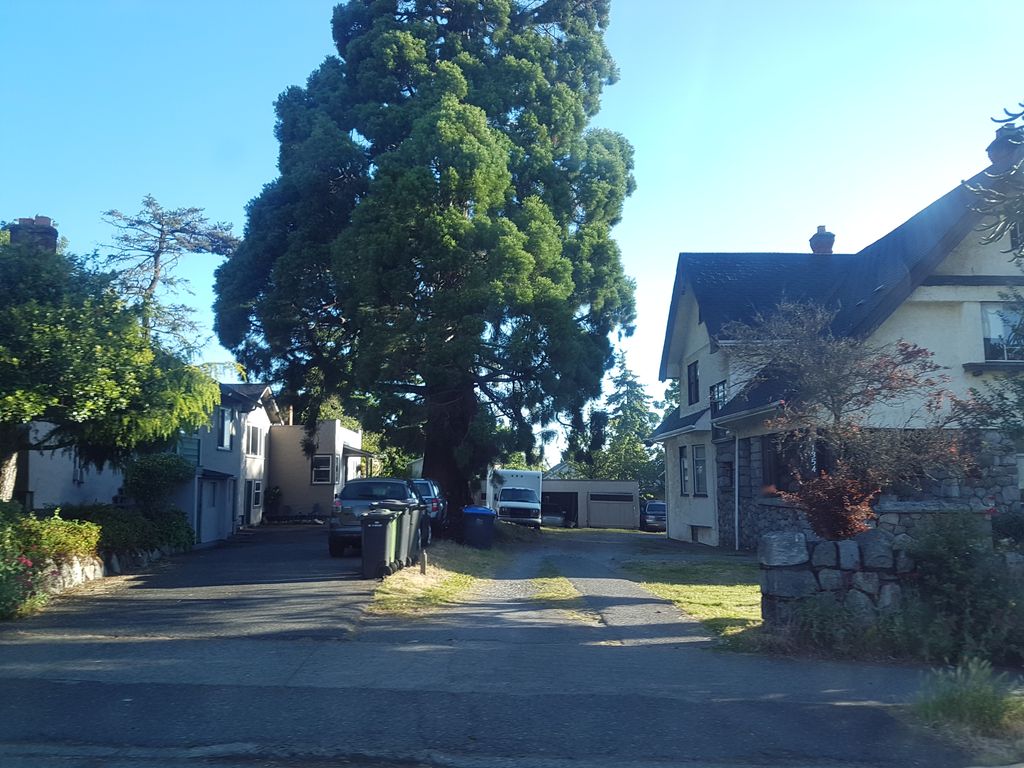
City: victoria